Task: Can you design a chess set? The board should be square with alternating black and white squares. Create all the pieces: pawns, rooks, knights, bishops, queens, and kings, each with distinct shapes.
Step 5172:
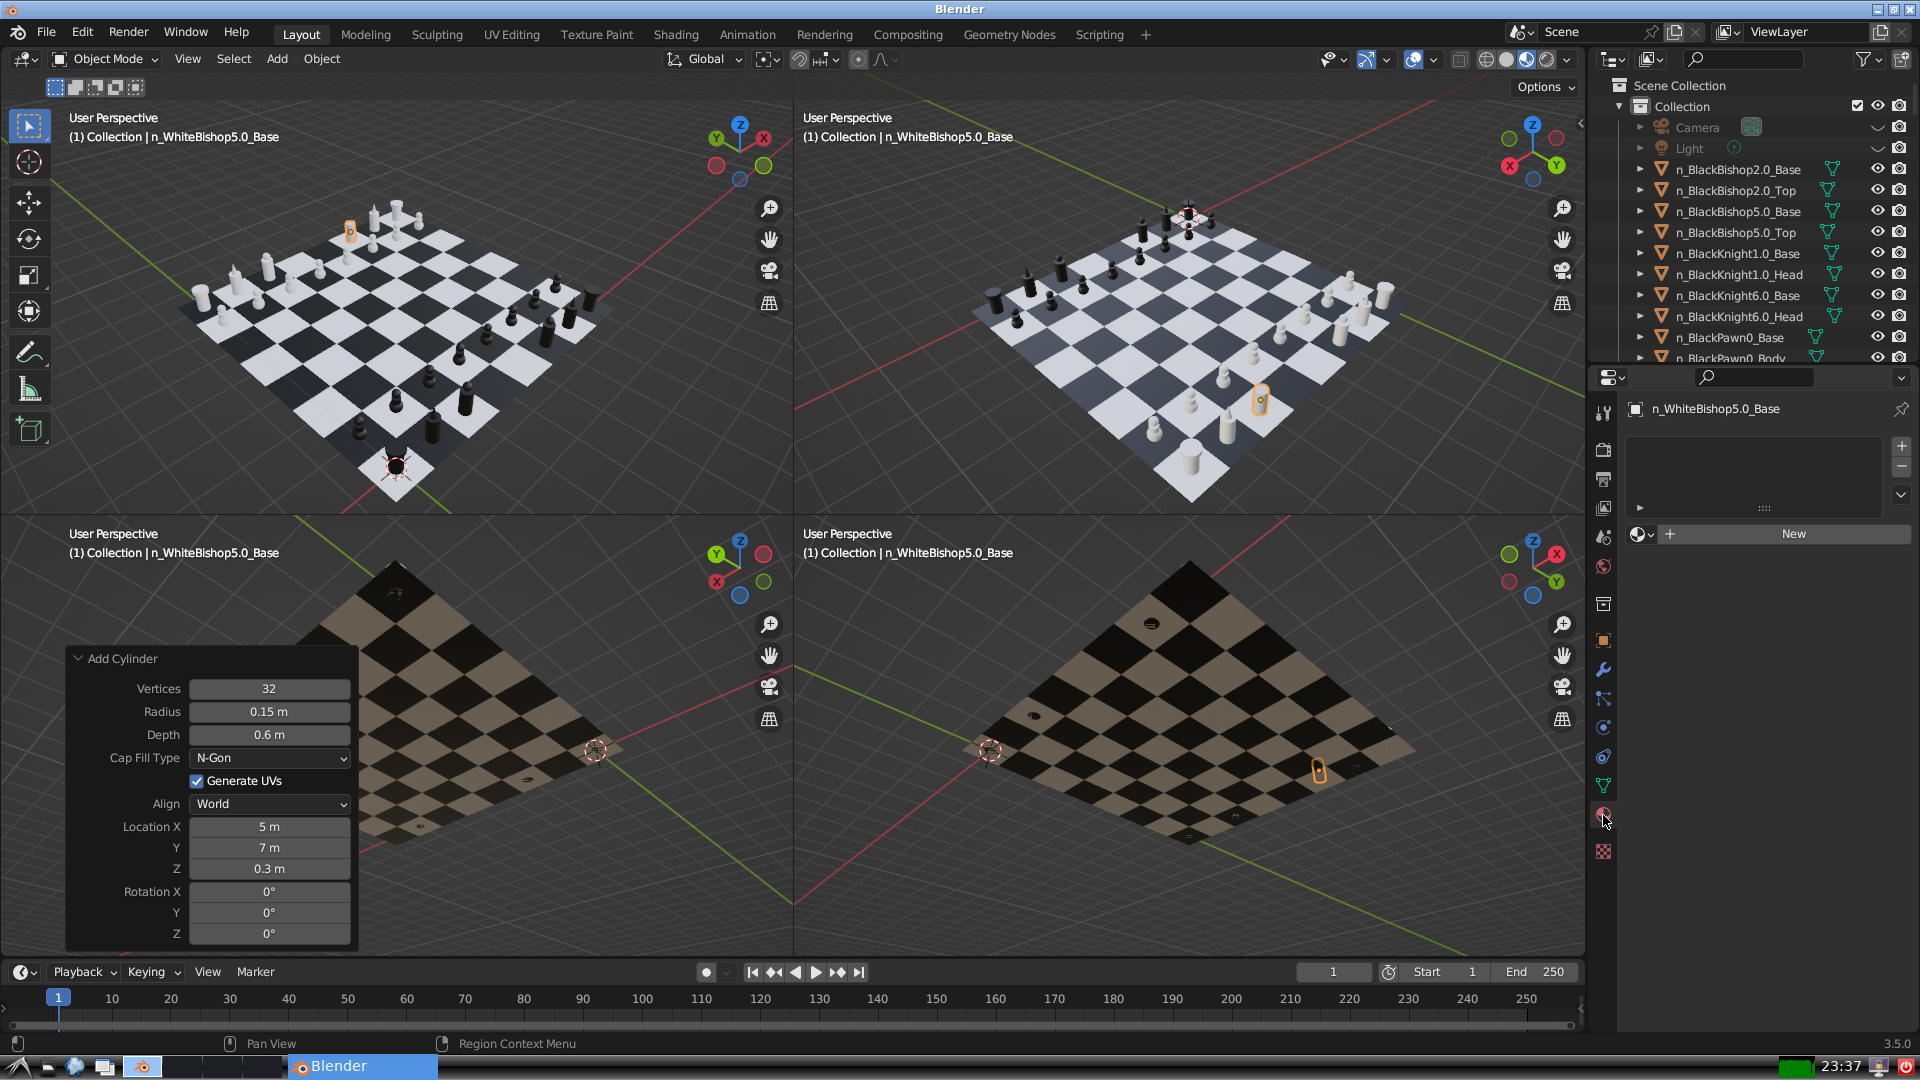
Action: {"mouse_move": [1636, 534]}